Interaction volume radius: 10 \u00c5
Interaction volume height: 35 \u00c5
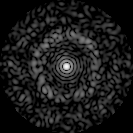
Disorder parameter: 0.8282